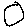
Label: circle